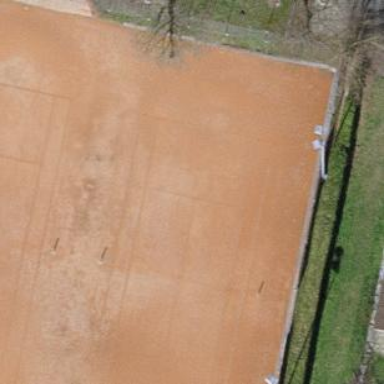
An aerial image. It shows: Tennis court on pitch.